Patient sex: M
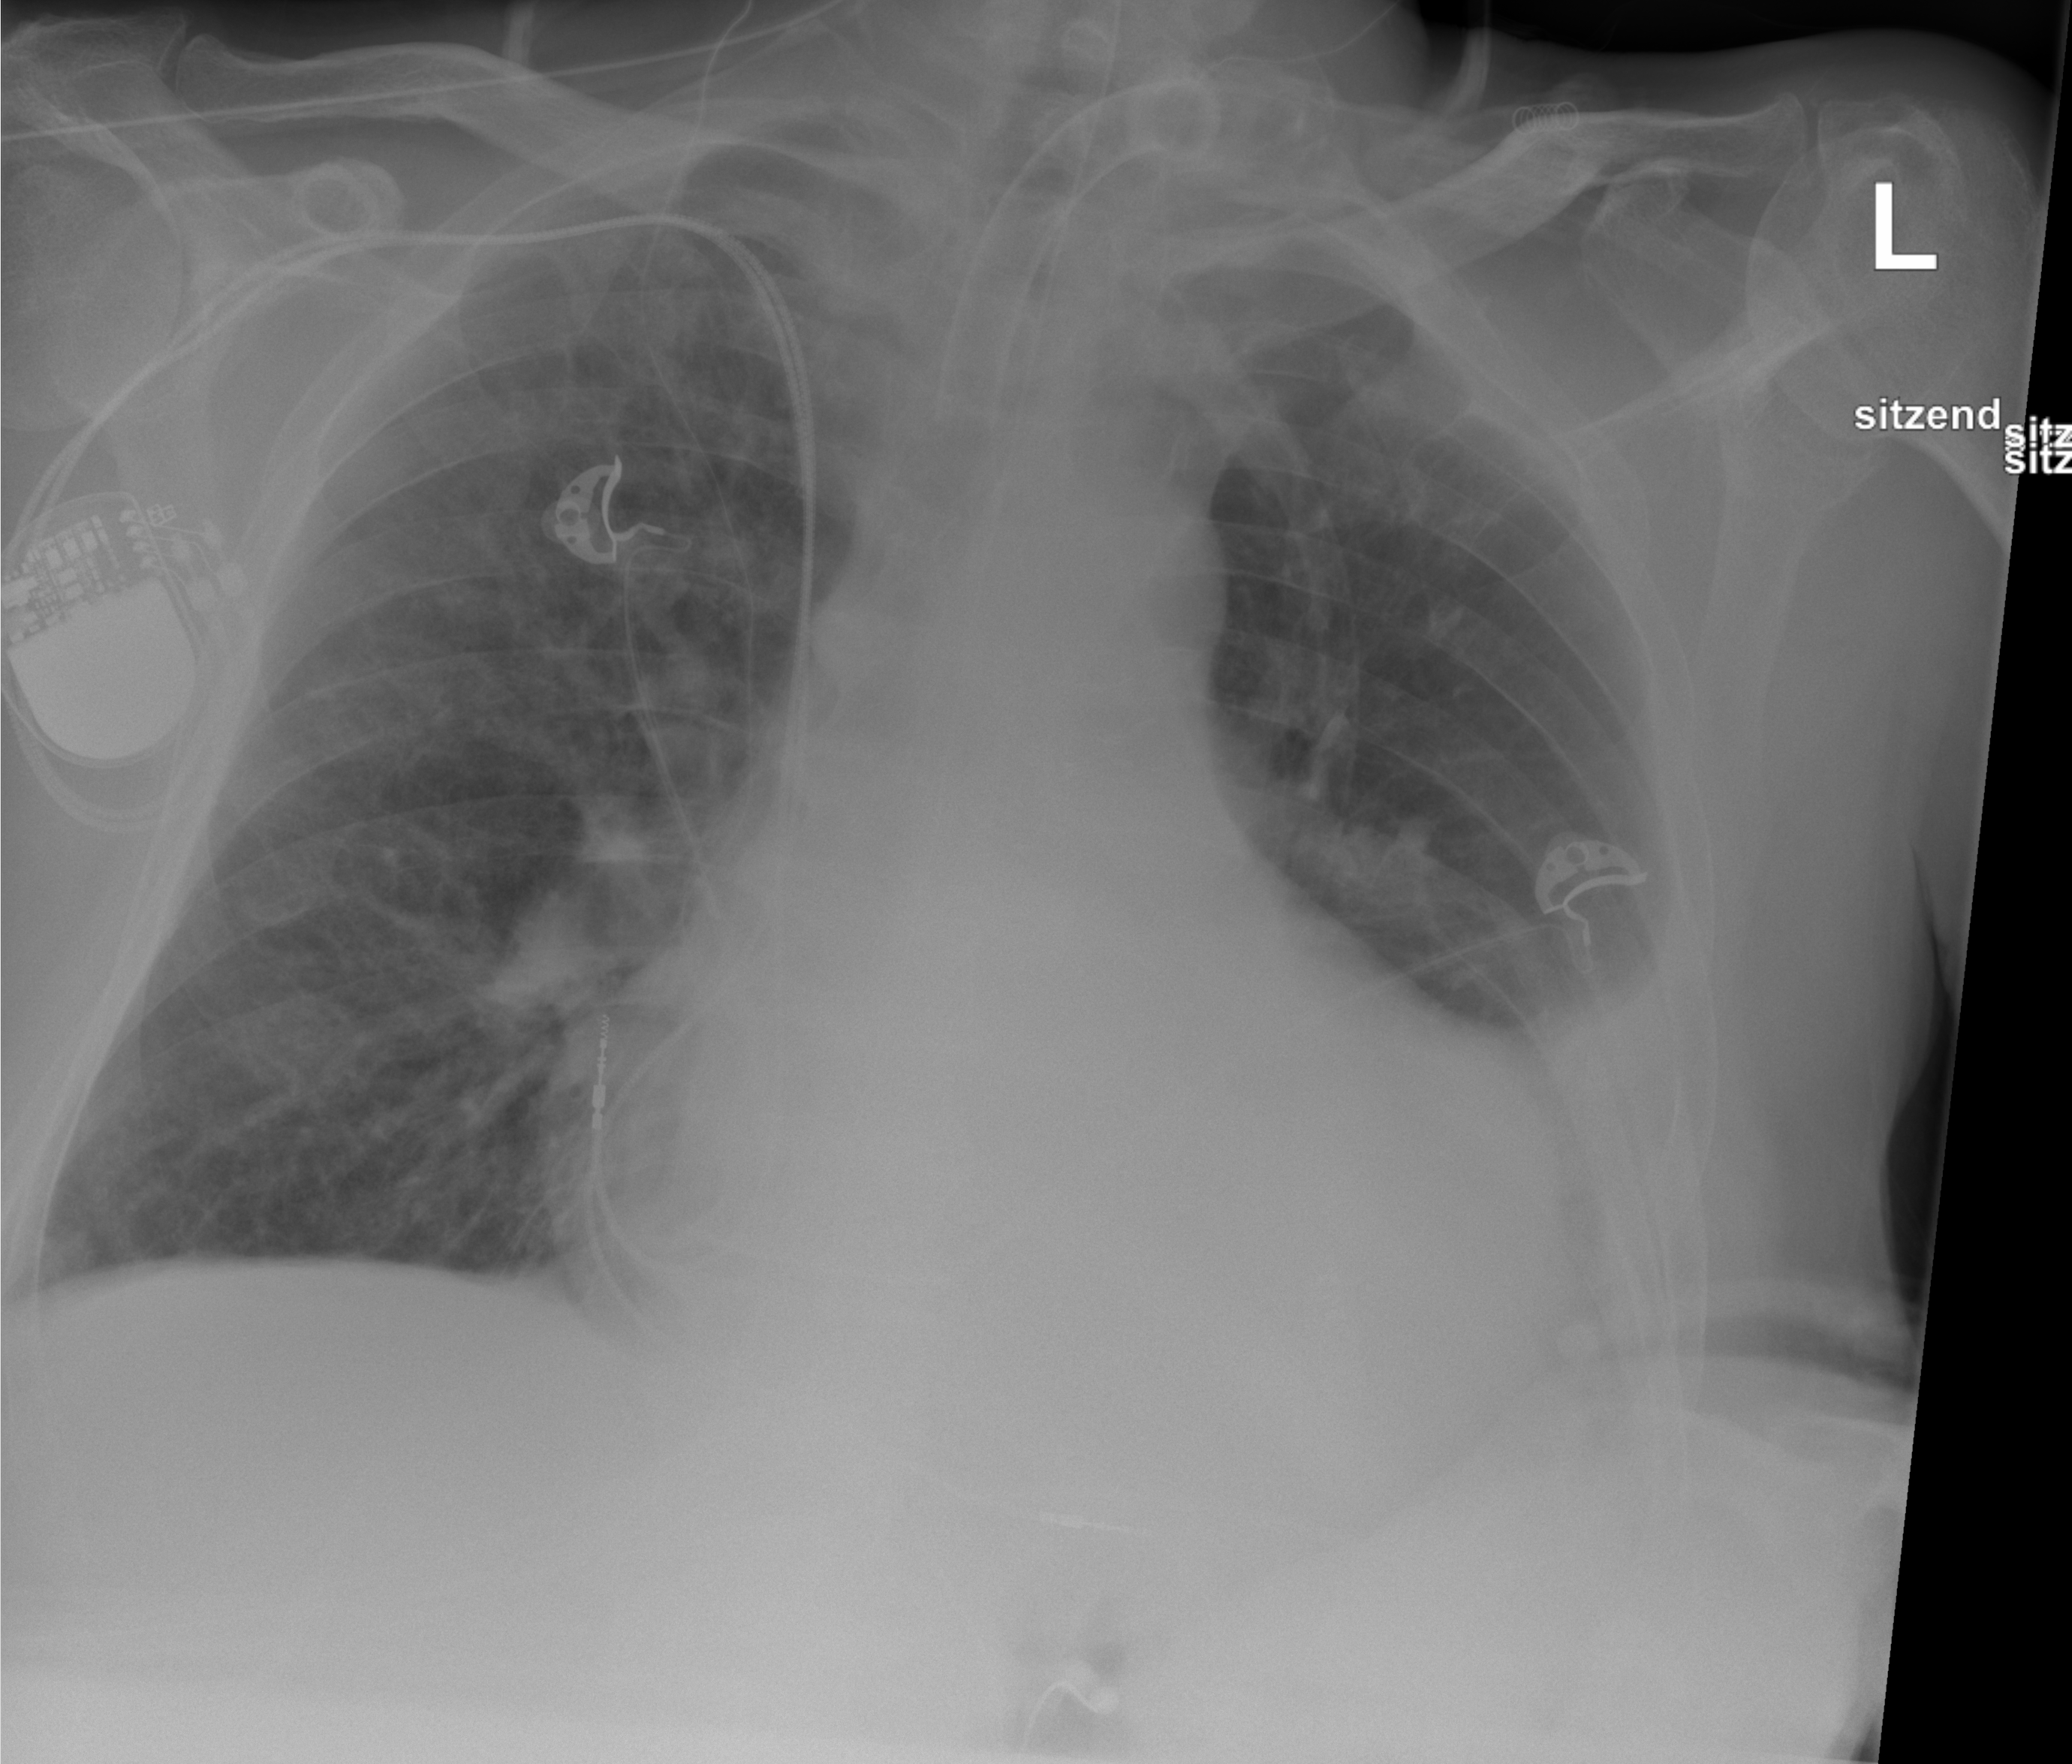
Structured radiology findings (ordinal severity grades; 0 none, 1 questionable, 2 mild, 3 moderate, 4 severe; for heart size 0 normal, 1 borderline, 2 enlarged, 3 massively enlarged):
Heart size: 2
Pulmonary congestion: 0
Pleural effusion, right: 1
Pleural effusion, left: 3
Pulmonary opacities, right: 1
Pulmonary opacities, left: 0
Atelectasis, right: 1
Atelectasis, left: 2